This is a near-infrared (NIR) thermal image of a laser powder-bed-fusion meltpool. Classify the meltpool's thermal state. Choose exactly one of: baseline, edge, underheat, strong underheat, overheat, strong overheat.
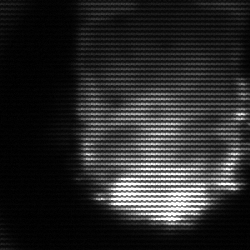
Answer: baseline